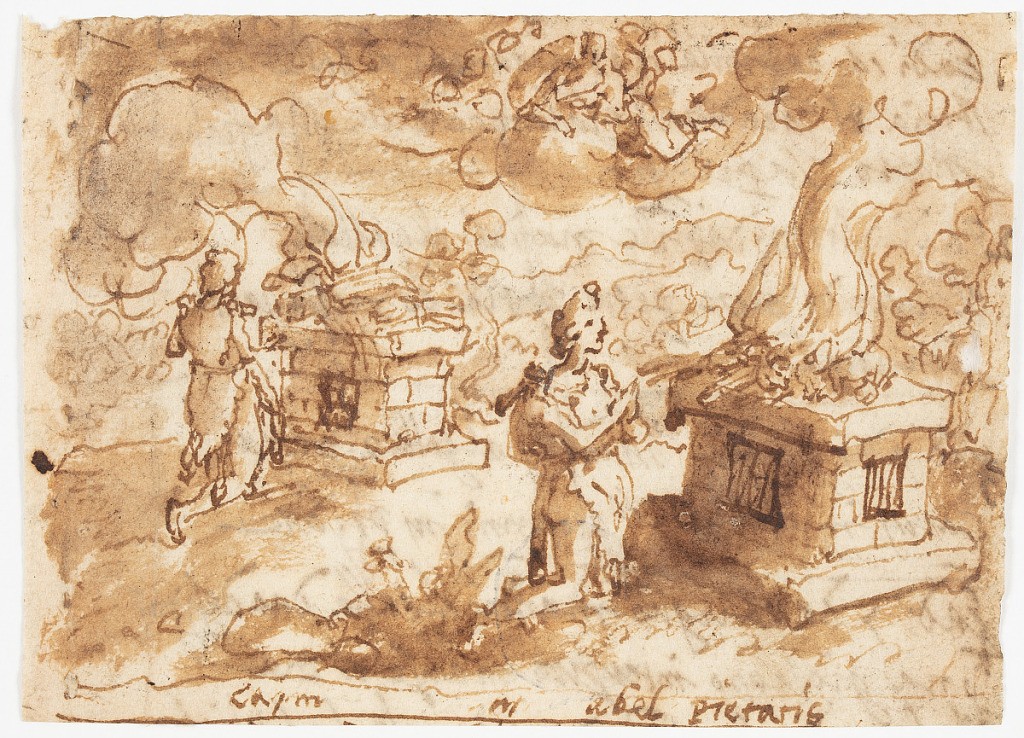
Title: The Spirit of Piety
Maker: Jan van der Straet, called Stradanus, Flemish, 1523–1605
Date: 1595 or before
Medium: Recto: pen and brown ink, brush and brown wash over black chalk on laid paper Verso: pen and brown ink on laid paper
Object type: Drawing
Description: Recto: Cain, at left and seen from behind, kneels before an altar upon
which burns his offering of sheafs of corn. Abel is seen at right, in a similar pose, his hands clasped in prayer before his offering of burning lambs. God the Father appears above, extending his arms to indicate rejection of Cain's offering, and acceptance of Abel's.